Question: I'm trying to run a program called Sansview with the module sansview.py.
I currently get this error:

The directory where the gui_manager.py is located is:
"C:\sansviewproject runkuild\lib.win32-2.6\sans\guiframe"
The directory where the sansview.py is located is:
"C:\sansviewproject runkuild\lib.win32-2.6\sans\sansview"
I believed the problem had something to do with having the wrong environmental variables set. However I currently have PYTHONPATH set to:
"C:\Python26;C:\sansviewproject runkuild" which should pick up the gui_manager.py module.
I am running python 2.6 on Win7. If anyone could point me in the right direction of where my error could be I would appreciate it.
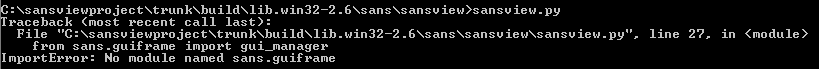
Answer: You should have a directory on your PYTHONPATH which contains the "sans" package for "from sans.guiframe import gui_manager" to work.
So I guess it would be:
'''
C:\Python26;C:\sansviewproject runkuild\lib.win32-2.6
'''
rather than just:
'''
C:\Python26;C:\sansviewproject runkuild
'''
which needs to be there.
Hope this helps.